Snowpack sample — Snodgrass Mountain, Crested Butte, Colorado (2/4/25, 12:06 PM MST)
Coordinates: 38.923, -106.968
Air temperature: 35 °F
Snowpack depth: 80 cm
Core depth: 10 cm
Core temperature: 32 °F
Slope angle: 14°, slope face: 78°
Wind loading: low
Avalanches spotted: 0
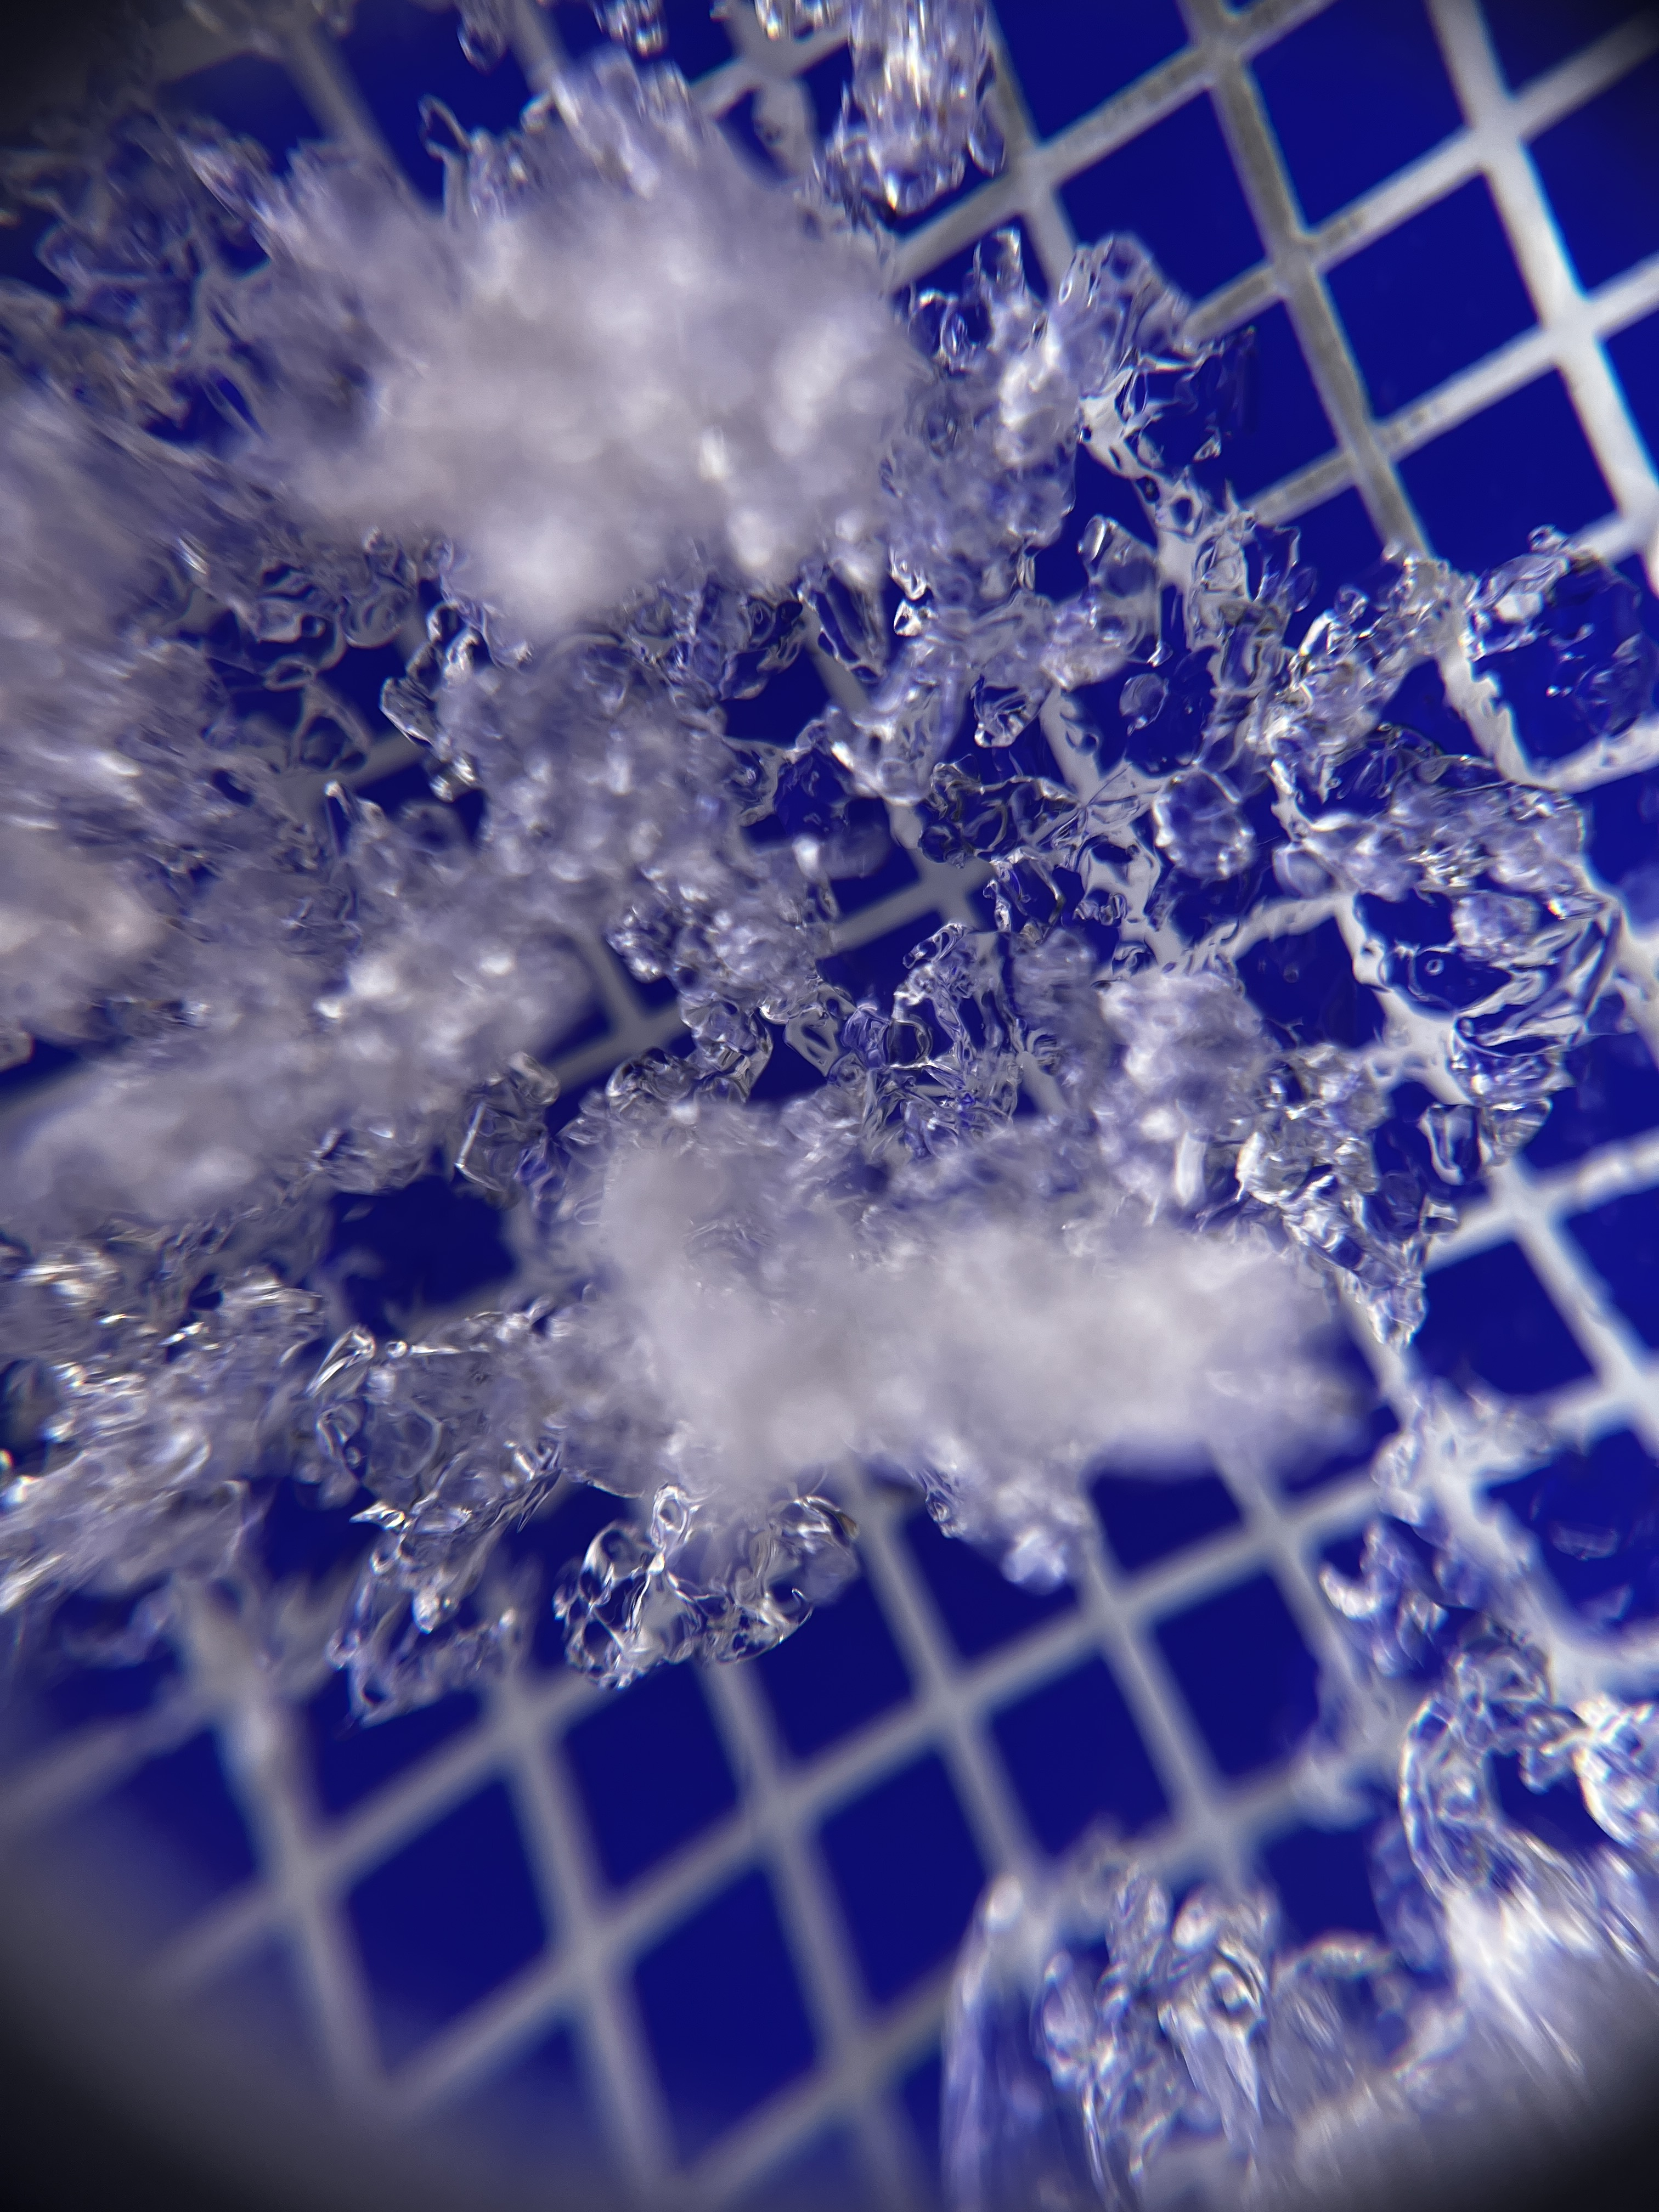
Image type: magnified_profile
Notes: No avalanches nearby, unusually warm weather for the last month reported by residents, Collected 25 yards from treeline